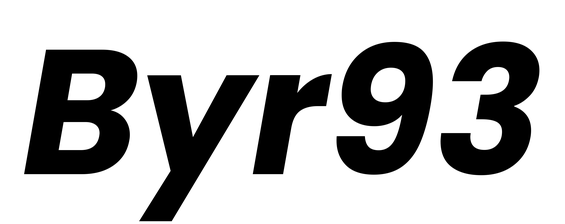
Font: Poppins-BoldItalic